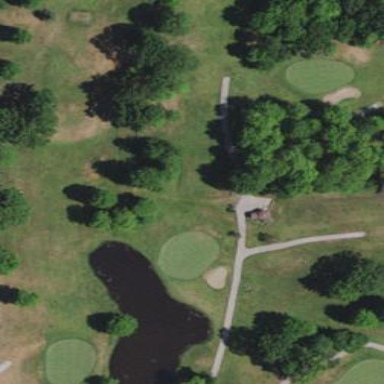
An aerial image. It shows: Scenic view of water hazard on golf course. The natural water feature adds beauty to the landscape.